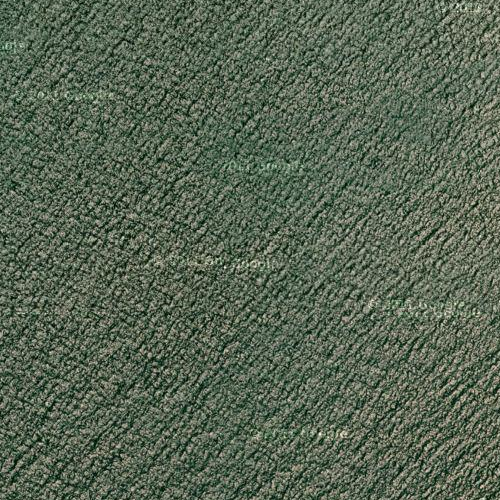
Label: sydney